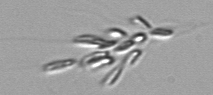
Label: Dinobryon